Aerial crown-view tile of a tropical tree (Barro Colorado Island, Panama), acquired 20250818:
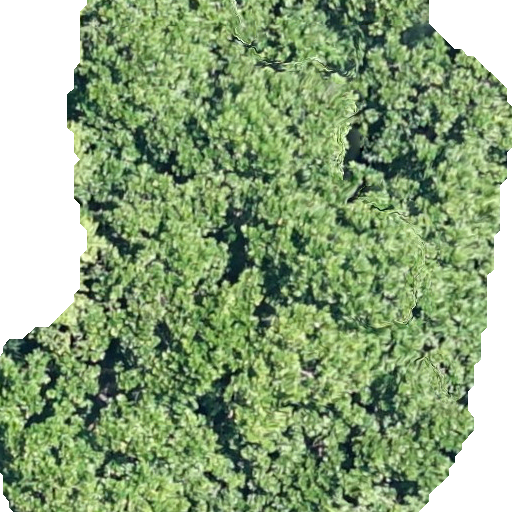
Species: Anacardium excelsum
GBIF accepted scientific name: Anacardium excelsum
Crown area: 389.649 m²